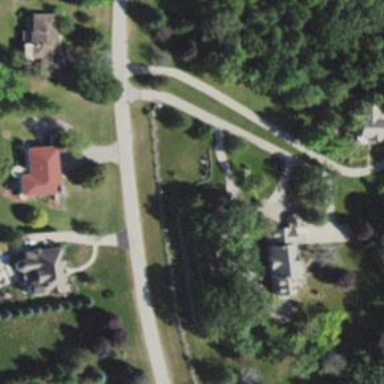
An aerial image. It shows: Driveway leading to service road.